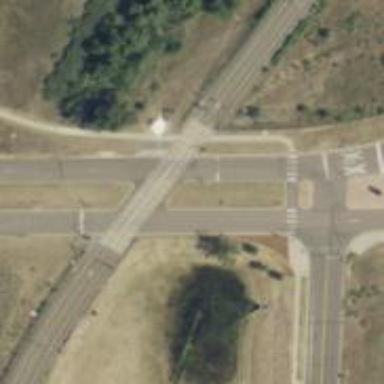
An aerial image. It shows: Railway crossing.